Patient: sex F, age 69
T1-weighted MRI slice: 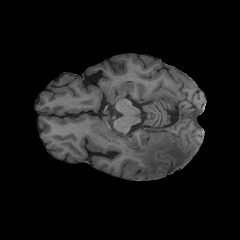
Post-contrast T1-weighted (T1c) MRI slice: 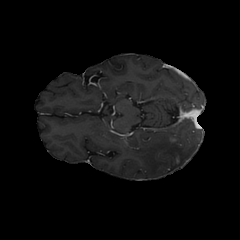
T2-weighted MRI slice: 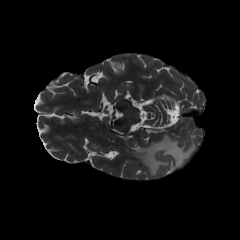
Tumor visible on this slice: yes
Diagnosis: Glioblastoma, IDH-wildtype
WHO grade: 4